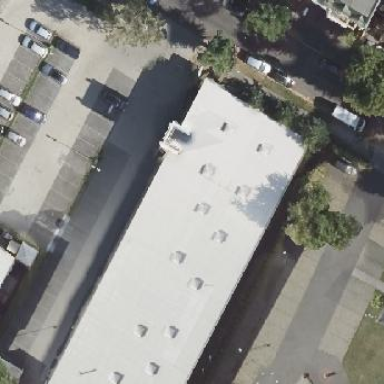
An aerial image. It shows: Industrial building.